Question: I'm using BarChart ( echarts )
How can I reduce width the shadow behind in BarChart Value ?

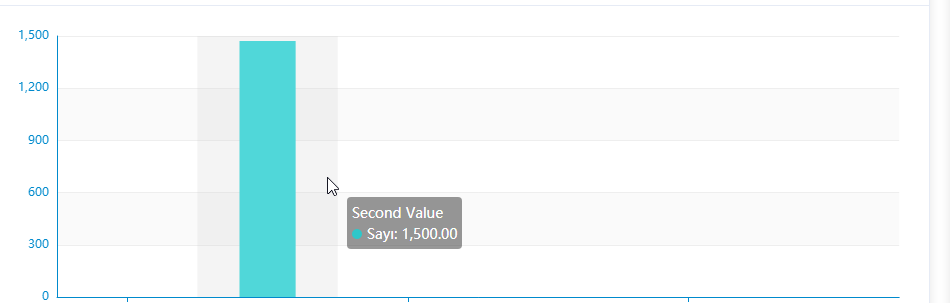
Answer: Try to reduce <URL>, it will help to compress the space between bars.
'''
var myChart = echarts.init(document.getElementById('chart'));
var option = {
tooltip: {
show: true,
trigger: 'axis',
axisPointer: {
type: 'shadow'
}
},
xAxis: {
type: 'category',
data: ['Mon', 'Tue', 'Wed', 'Thu', 'Fri', 'Sat', 'Sun']
},
yAxis: {
type: 'value'
},
series: [{
type: 'bar',
data: [1, 6, 6, 2, 8, 7, 2, 4],
barCategoryGap: '10%' // <--------- here
}],
};
myChart.setOption(option);
'''
'''
<script src="https://cdn.jsdelivr.net/npm/echarts@4.9.0/dist/echarts.min.js"></script>
<div id="chart" style="width: 600px;height:400px;"></div>
'''